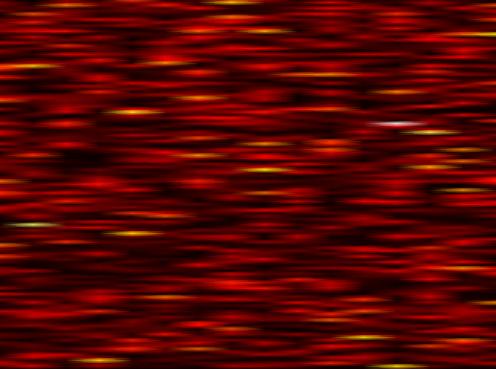
Label: OFDM